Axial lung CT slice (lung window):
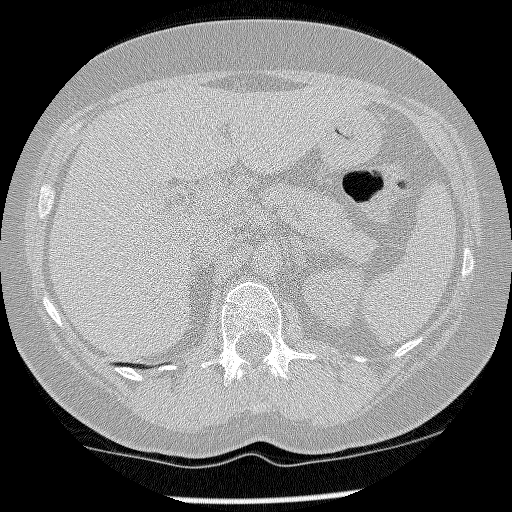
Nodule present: no